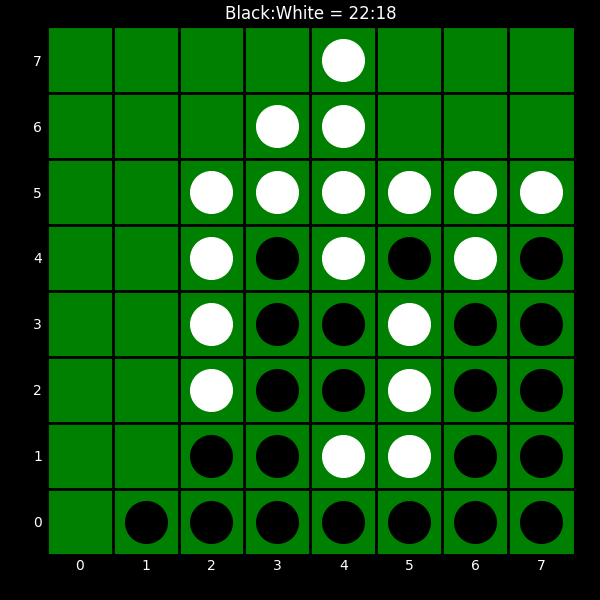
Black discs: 22
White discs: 18